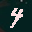
Label: 4